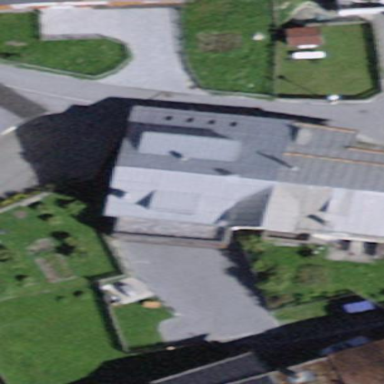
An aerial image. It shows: Building with gabled roof oriented across its structure.